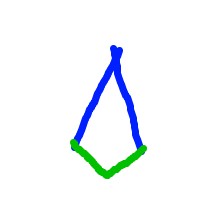
Shape: kite